Question: It gives this error:
> " "
This is the code:
'''
public void insertData(int id,String name, String status, String age){
String sql = "INSERT INTO student_table (id,name,satus,age) VALUES (id,name,status,age)";
try (Connection conn1 = this.connects();PreparedStatement Prepst= conn1.prepareStatement(sql)){
Prepst.setInt(1, id);
Prepst.setString(2, name);
Prepst.setString(3, status);
Prepst.setString(4, age);
Prepst.executeUpdate();
}catch(Exception e){
System.err.println(e);
}
'''
If I change the parameter index to another value i.e.:
'''
Prepst.setInt(0, id);
'''
then it gives this error:
>
----UPDATE -----
I inserted this code:
'''
String sql = "INSERT INTO student_table (id,name,satus,age) VALUES (?,?,?,?)";
'''
It produces the same:
<URL>
Table Structure:

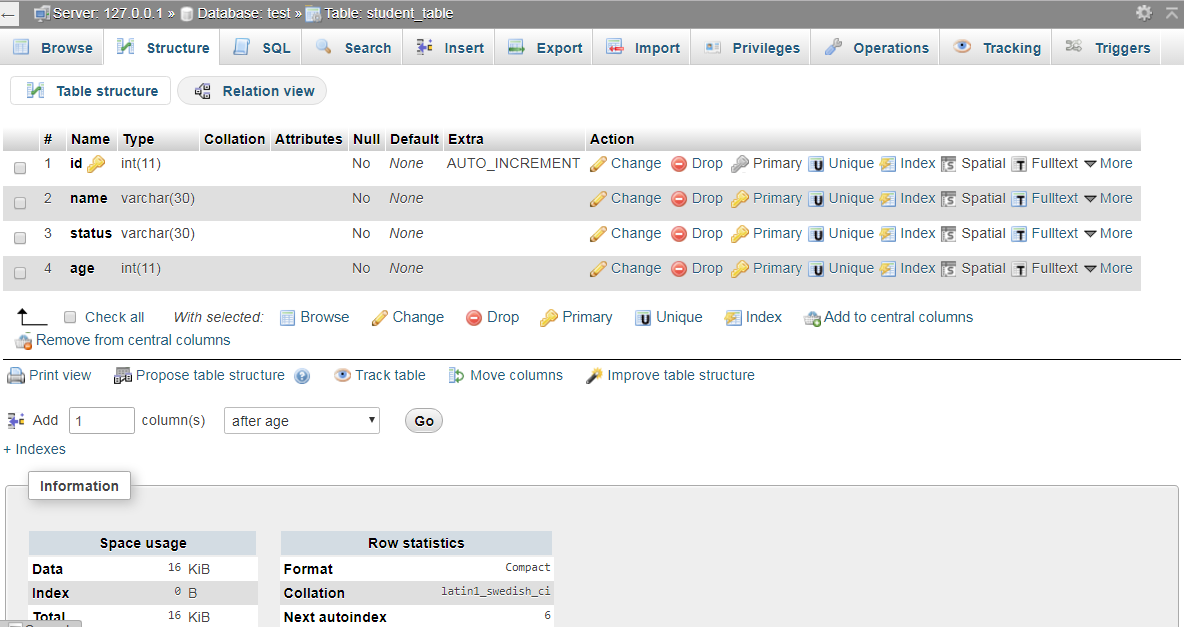
Answer: Your SQL expression
'''
INSERT INTO student_table (id,name,satus,age) VALUES (id,name,status,age)
'''
actually does not have any parameters. Try with:
'''
INSERT INTO student_table (id,name,satus,age) VALUES (?,?,?,?)
'''